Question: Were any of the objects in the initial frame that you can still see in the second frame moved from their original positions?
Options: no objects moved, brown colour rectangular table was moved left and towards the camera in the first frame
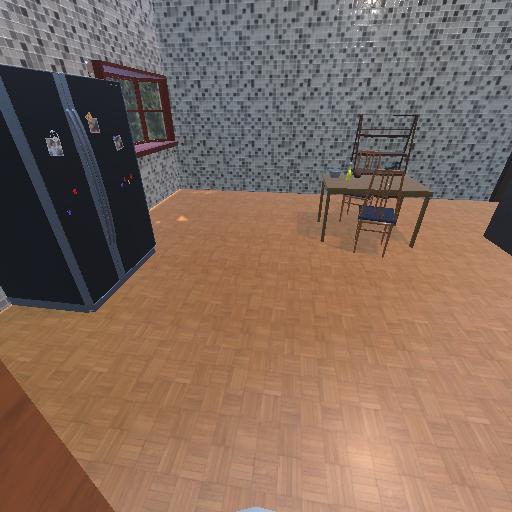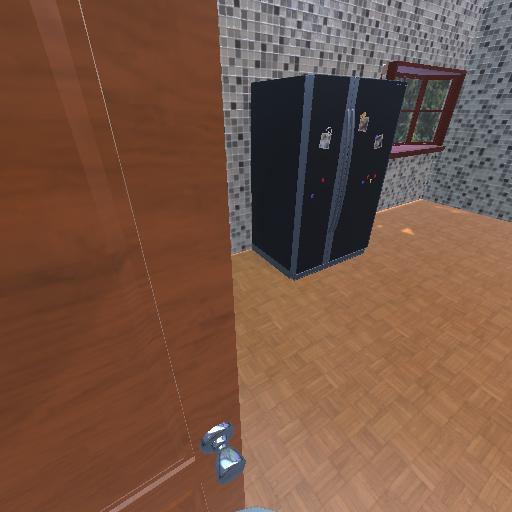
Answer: no objects moved